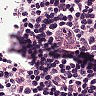
Metastatic tissue present: no